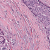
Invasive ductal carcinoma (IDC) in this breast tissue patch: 1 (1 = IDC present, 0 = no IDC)